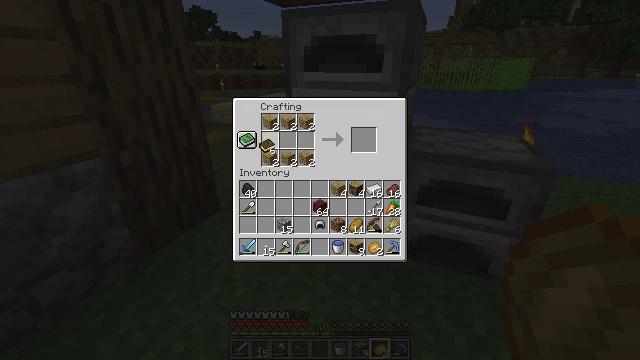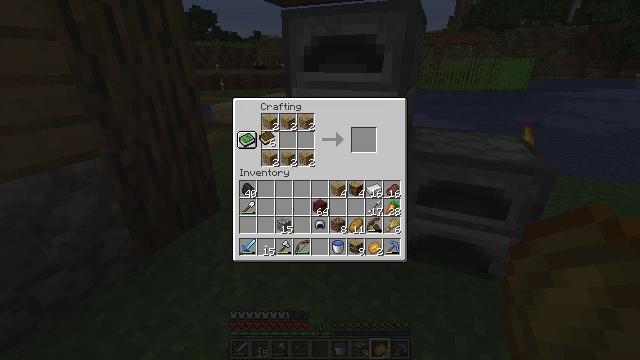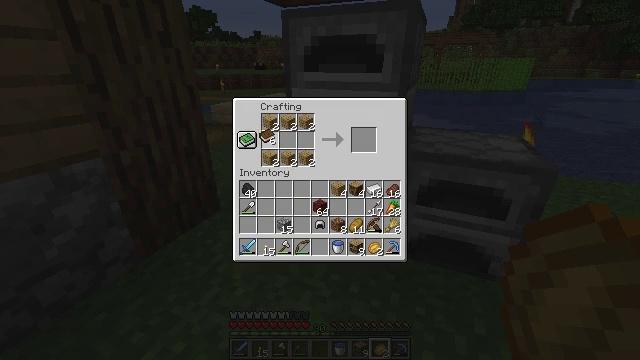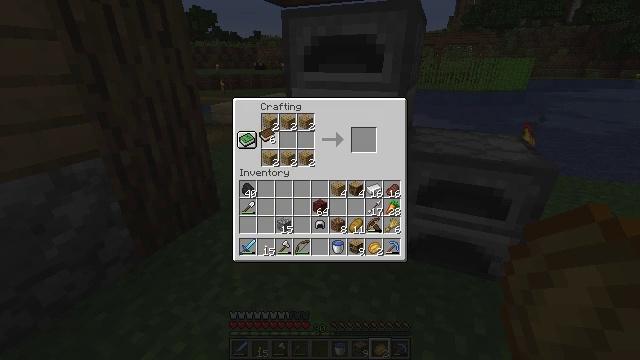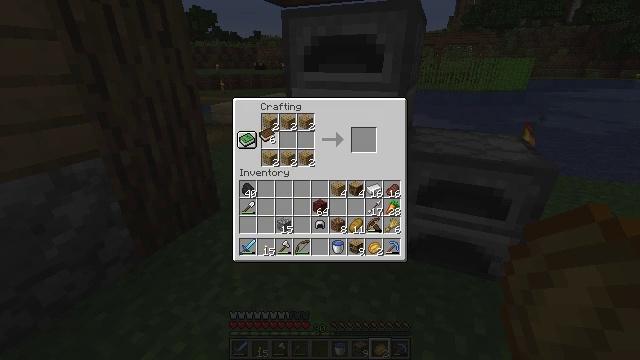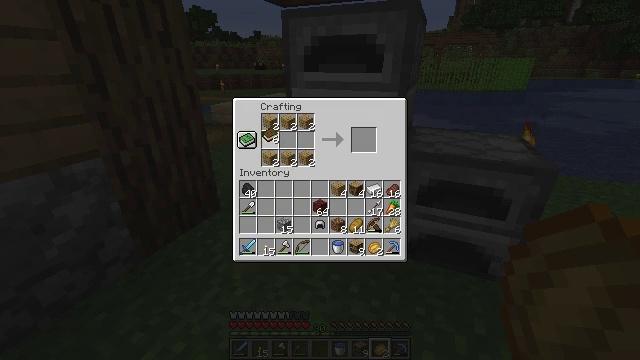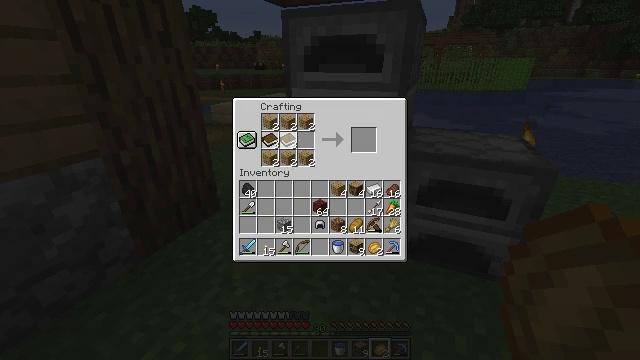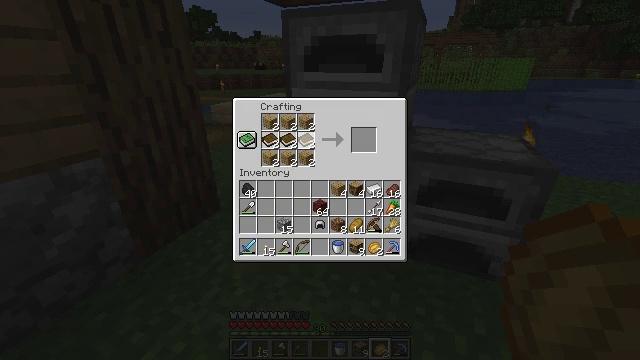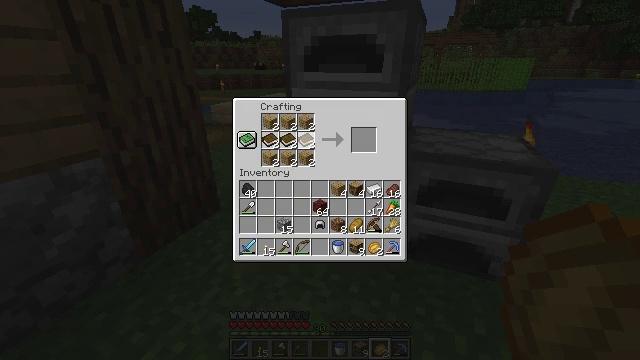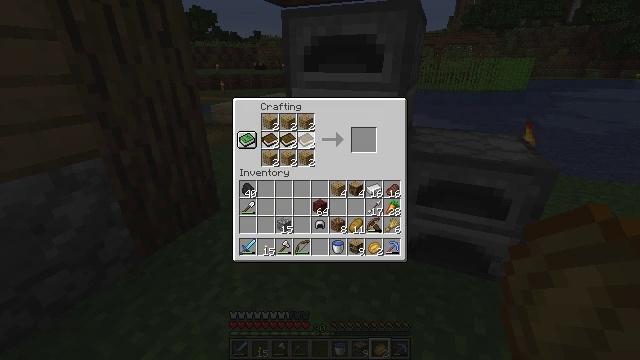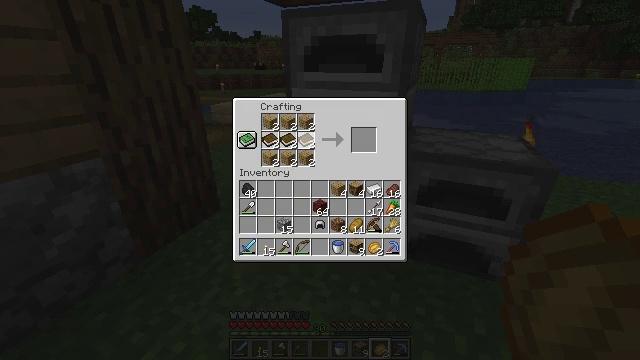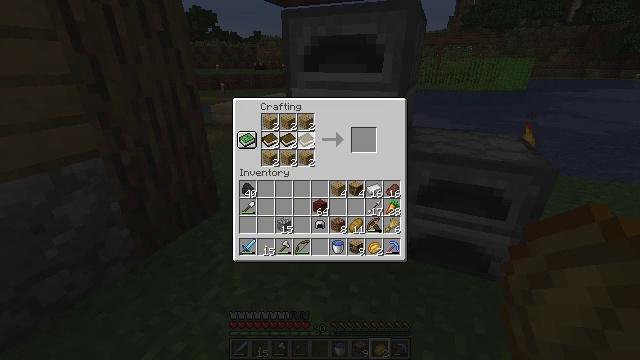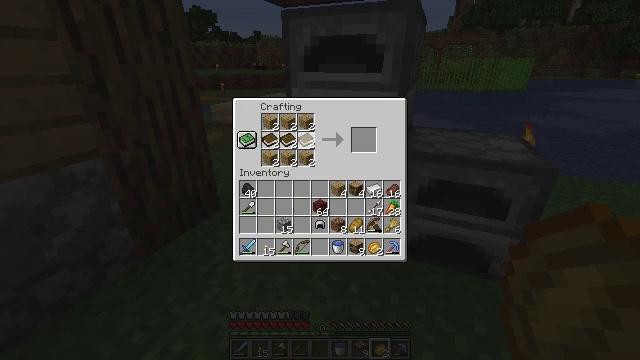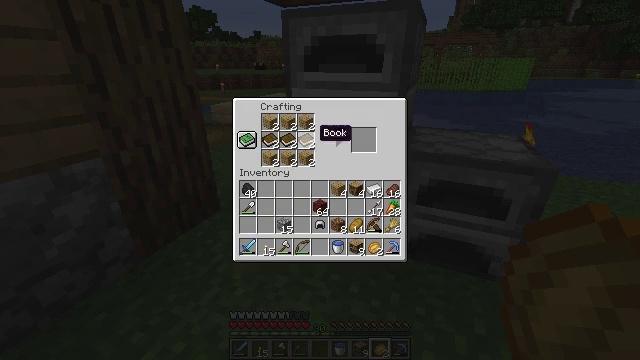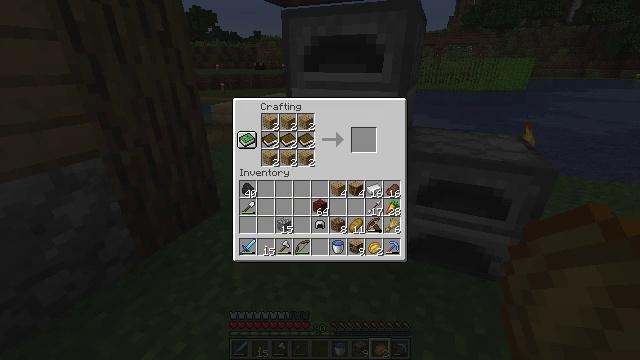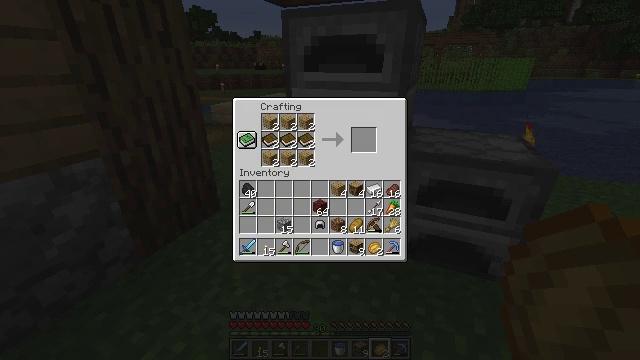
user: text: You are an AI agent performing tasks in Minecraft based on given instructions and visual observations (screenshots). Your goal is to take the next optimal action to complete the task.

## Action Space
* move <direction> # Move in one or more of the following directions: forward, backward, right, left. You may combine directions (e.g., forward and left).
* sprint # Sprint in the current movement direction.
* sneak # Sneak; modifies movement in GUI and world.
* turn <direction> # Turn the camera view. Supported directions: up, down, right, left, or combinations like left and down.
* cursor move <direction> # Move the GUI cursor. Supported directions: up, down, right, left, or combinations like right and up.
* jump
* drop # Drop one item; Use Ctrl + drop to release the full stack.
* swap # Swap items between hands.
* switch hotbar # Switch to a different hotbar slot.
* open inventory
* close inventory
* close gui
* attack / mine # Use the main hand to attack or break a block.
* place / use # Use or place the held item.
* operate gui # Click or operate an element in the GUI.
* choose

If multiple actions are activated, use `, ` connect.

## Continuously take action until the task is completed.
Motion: motion action
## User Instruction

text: Prepare books and planks to make a bookshelf.
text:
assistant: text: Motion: cursor move up
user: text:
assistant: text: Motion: no_op
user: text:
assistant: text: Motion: no_op
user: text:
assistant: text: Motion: operate gui
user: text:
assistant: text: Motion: operate gui
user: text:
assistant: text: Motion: cursor move right, operate gui
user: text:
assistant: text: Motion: cursor move right, operate gui
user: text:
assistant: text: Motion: cursor move right, operate gui
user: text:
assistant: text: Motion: operate gui
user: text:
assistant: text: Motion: operate gui
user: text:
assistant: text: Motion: operate gui
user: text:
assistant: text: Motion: operate gui
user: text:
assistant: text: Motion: no_op
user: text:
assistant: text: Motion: cursor move right and down
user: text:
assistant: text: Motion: cursor move right and down
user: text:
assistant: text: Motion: cursor move right
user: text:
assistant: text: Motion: no_op
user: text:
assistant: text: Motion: cursor move up
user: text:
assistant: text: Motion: no_op
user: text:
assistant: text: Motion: no_op
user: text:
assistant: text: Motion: sneak
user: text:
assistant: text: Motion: sneak
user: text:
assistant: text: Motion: sneak
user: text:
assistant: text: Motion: sneak
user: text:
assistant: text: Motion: sneak, operate gui
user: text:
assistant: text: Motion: sneak, operate gui
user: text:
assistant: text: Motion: sneak, operate gui
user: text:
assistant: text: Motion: sneak
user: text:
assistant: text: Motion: sneak
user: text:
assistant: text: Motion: sneak